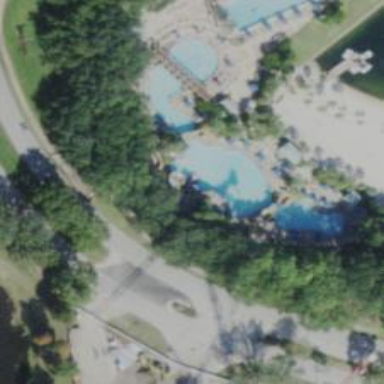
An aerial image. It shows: Water slide attraction.